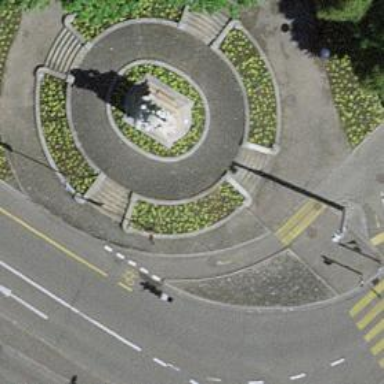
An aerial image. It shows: Historic memorial featuring statue.